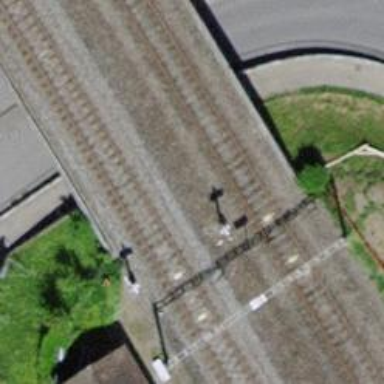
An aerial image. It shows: Bridge with electrified rail tracks and contact line.